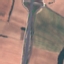
Land use / land cover class: Highway